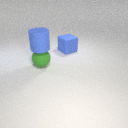
large green rubber sphere to the left of large blue rubber cube